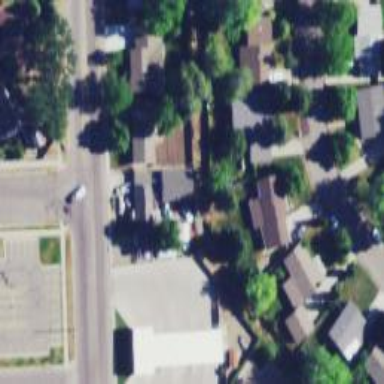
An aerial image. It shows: Alleyway designated as service road.